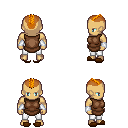
a pixel art fantasy rpg character, male body template, human, tanned skin, brown tunic, white pants, dark blonde short mohawk hairstyle, white cloth bracers, brown slippers, four views (front, back, left, right), 2x2 character sprite sheet, small pixel art, hard edges, no anti-aliasing